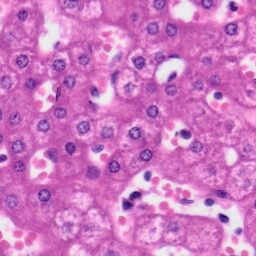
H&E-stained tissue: Liver